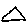
Label: triangle